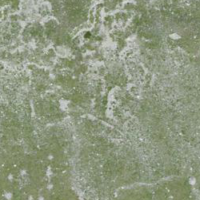
EUNIS habitat code: 48
Species observed at this site:
Anthyllis vulneraria